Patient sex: M
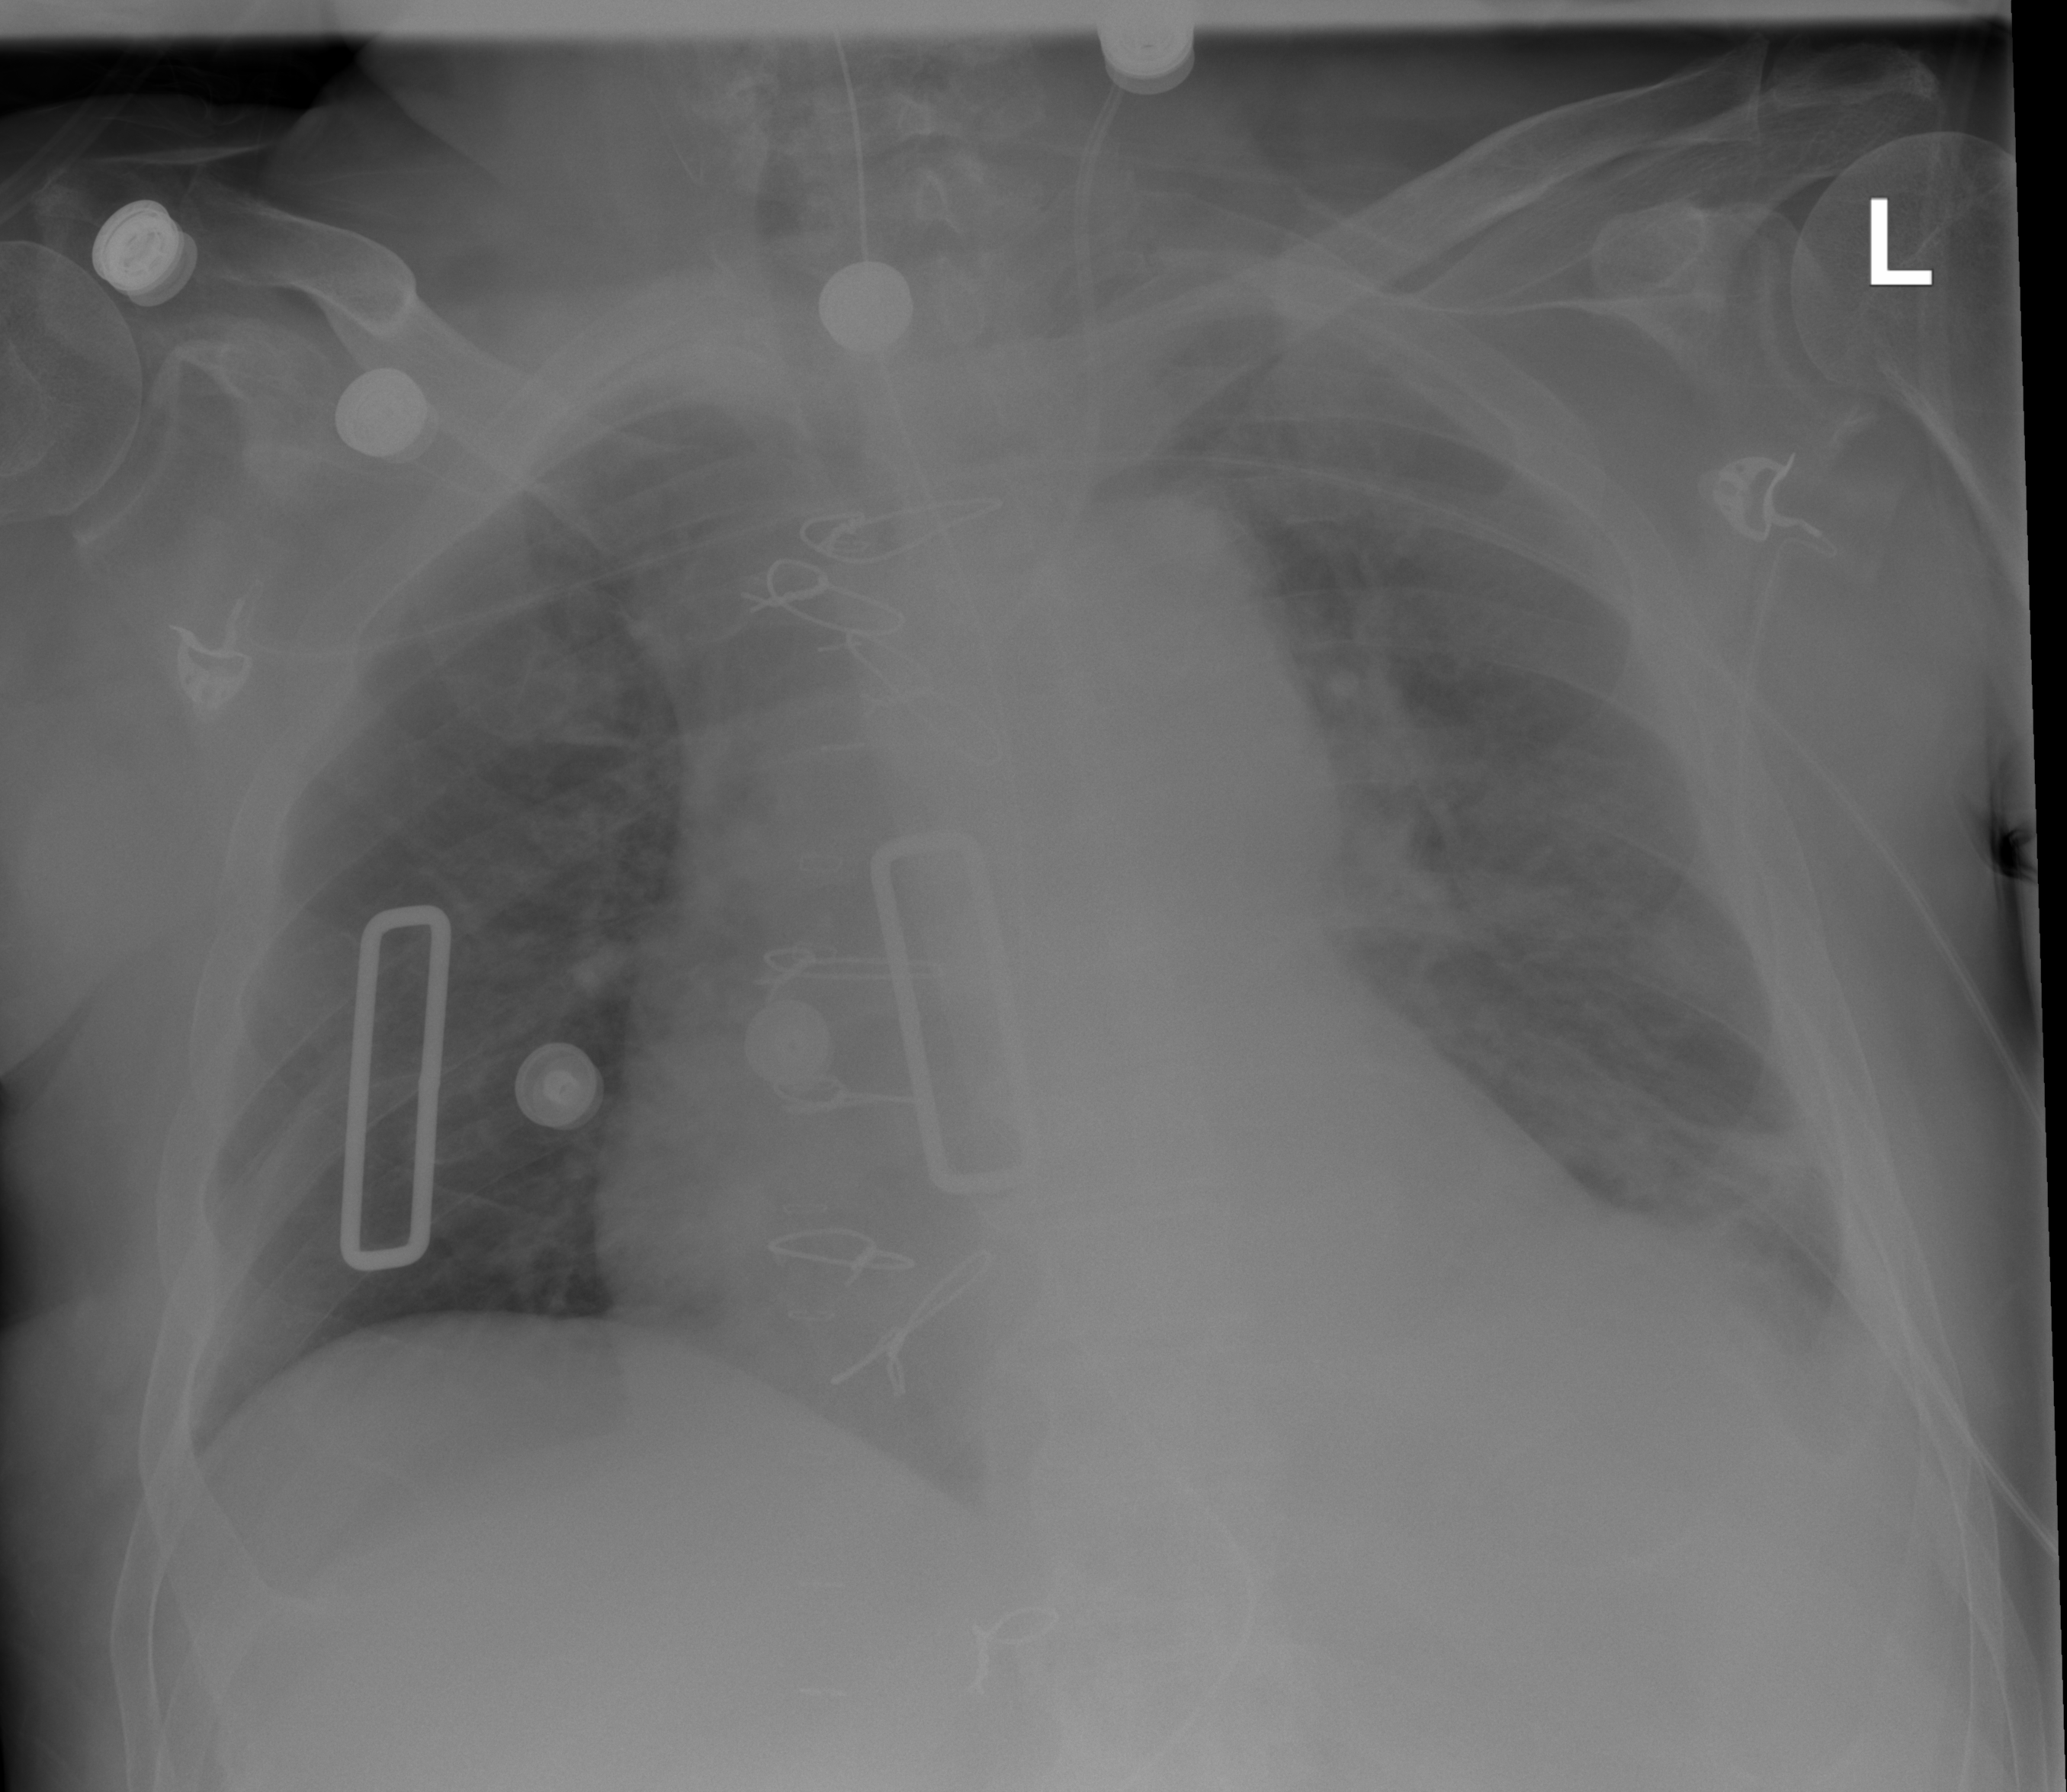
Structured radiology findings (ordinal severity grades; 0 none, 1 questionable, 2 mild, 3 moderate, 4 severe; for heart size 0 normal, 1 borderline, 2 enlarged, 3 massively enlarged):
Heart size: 2
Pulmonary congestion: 2
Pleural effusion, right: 0
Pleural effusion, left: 2
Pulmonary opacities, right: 1
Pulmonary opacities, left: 2
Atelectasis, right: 0
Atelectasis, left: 2